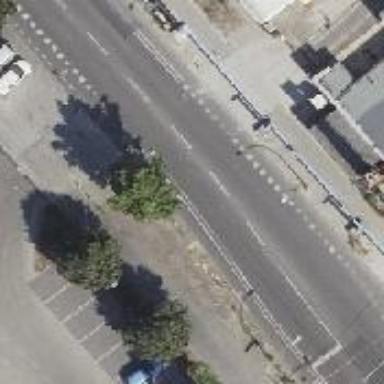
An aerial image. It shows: Tertiary road with asphalt surface. Both sidewalks are present along with exclusive cycle lanes on both sides. There is separate parking and kerb separation on the right side of the cycle lane.